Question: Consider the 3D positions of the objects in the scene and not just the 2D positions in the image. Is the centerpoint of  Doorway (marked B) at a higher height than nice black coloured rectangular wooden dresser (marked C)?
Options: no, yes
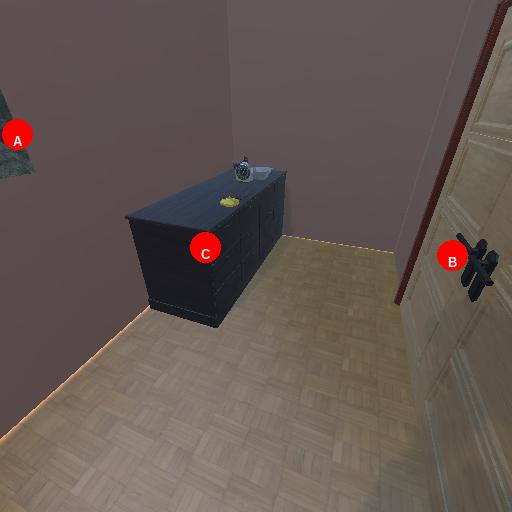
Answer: no